Question: I'd like to center a div using only 'css' and 'less'.
Here is what I tried so far :
'''
#exampleSquare {
position: absolute;
height: 100px;
width: 100px;
background-color: gray;
left: calc(~"'$(window).width()' / 2- 50px");
}
'''
- <URL>- 'position: absolute'- 'window.width''50%''50%'- 'text-align: center;'
I just need the 'left' syntax to return me the correct offset.
<URL>
From comments, here is what I have in my detailed CSS console:

pointed that this error comes from the fact that I was using Chromium v.32 and the 'vw' syntax is only supported since v.36 : <URL>
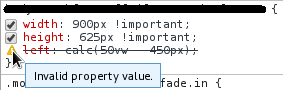
Answer: '''
#exampleSquare {
position: absolute;
height: 100px;
width: 100px;
background-color: gray;
left: 50%;
margin-left:-50px;//Half width
}
'''
I know you said not to put 50% in left as it would result in the parent's width, but the thing is it is relative to its positionned container... If you take half the window size and put it in the left value, if its container's position is relative or absolute the left:0 is it's border and not the window border. Hence why I think that this answer would help.
Else, you'd need this snippet but I do not know JS calculations in less so can't say if it is possible:
'''
($(window).width()-$(this).offsetParent().offset())/2
'''
It takes the difference between the window's width and the current placement of the left:0px that would be applyed. Then divide by two as we want the center and not complete right.